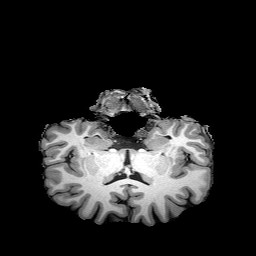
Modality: T1w
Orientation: sagittal
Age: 21
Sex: female
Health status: healthy